Question: I am using ASP.Net 3.5 with C#,Development ID:Visual Studio 2008. When I am using
'''
Session["FileName1"] = "text1.txt"
'''
it is working fine, but then I am using
'''
number1=17;
string FileName1="FileName1" + number1.toString();
'''
then setting with
'''
Session[FileName1]="text1.txt";
'''
gives me runtime error
> The session state information is invalid and might be corrupted
at System.Web.SessionState.SessionStateItemCollection.Deserializer(BinaryReader reader)
Can anybody solve my problem, when I am using string in the 'Session' variable? Remember it works on my development machine (meaning local Visual Studio) but when deployed to the server it gives mentioned error.

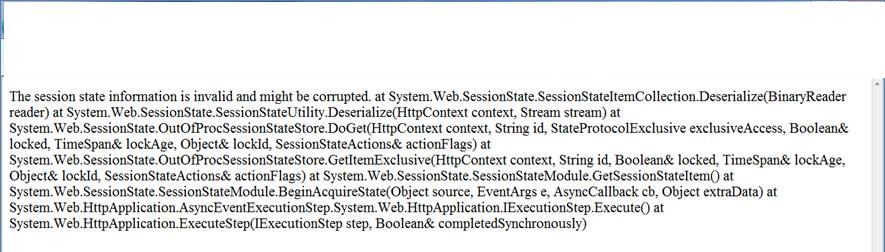
Answer: Make sure the FileName1 variable is not null before trying to access it via the Session[FileName1] syntax...
Here's a link to someone else that was having the same problem:
<URL>
Here's his answer:
In the code, I found the following line:
'''
//some code
Session.Add(sessionVarName, sessionVarValue);
//some other code
'''
> Apparently, because of some dirty data, there is a time when
sessionVarName is null. Session.Add will not throw any exception in this case, and if your
Session Mode is "InProc", there will be no problem. However, if your
Session Mode is "SQLServer", during deserialization of the session
store, you will got the exception that I got. So, to filter out dirty
data, I modified the code to become:
'''
if (sessionVarName != null)
{
//somecode
Session.Add(sessionVarName, sessionVarValue);
//some other code
}
'''